Field crop: maize
Growth stage: 2
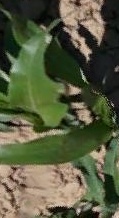
Species: maize